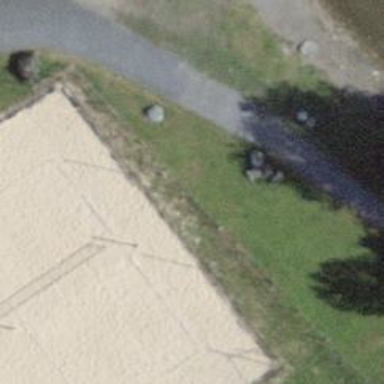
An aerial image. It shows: Bench.